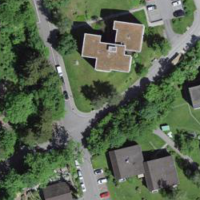
EUNIS habitat code: 55
Species observed at this site:
Juglans regia
Corylus avellana